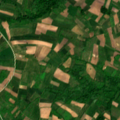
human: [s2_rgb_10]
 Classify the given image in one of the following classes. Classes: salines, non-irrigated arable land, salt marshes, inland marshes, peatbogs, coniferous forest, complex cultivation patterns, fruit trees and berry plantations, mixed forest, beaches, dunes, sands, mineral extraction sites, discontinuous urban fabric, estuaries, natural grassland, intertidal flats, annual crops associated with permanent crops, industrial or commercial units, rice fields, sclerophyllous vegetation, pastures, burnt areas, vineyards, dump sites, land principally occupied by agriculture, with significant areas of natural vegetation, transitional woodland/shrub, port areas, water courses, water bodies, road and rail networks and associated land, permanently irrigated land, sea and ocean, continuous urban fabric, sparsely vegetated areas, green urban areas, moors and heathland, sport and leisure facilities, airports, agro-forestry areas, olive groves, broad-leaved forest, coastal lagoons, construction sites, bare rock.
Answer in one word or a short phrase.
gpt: complex cultivation patterns, land principally occupied by agriculture, with significant areas of natural vegetation